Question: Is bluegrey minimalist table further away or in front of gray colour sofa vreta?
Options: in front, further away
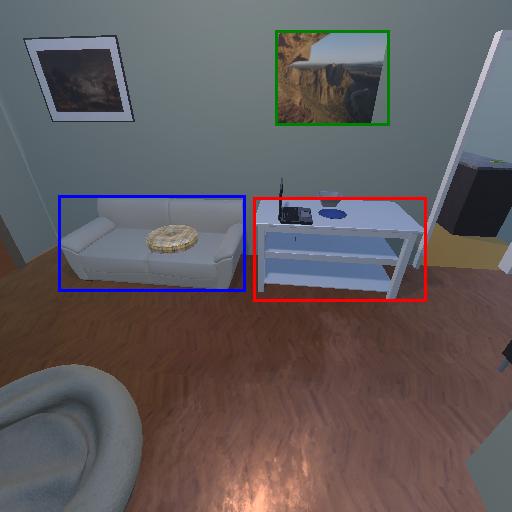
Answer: in front